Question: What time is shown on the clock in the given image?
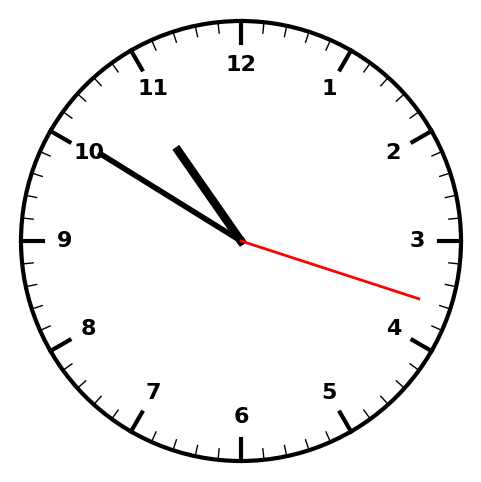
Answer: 10:50:18